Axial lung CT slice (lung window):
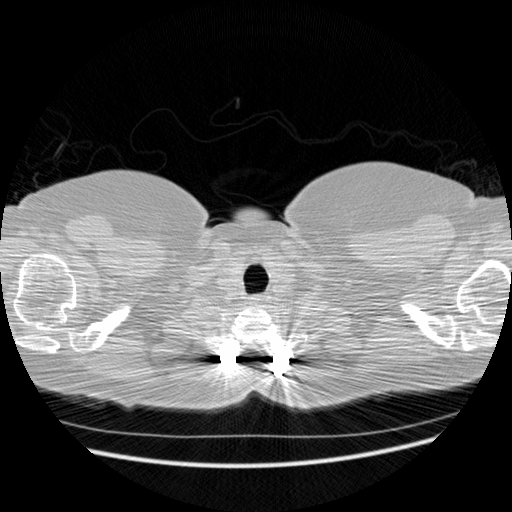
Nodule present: no